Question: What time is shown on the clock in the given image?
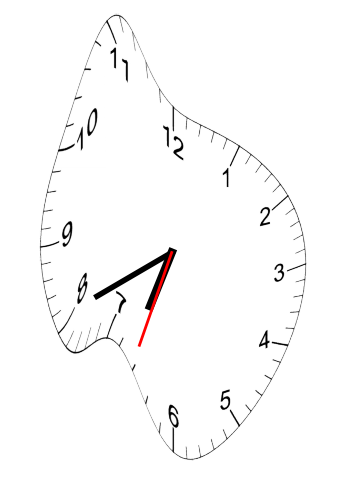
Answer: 06:40:33